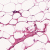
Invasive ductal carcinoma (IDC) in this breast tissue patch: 0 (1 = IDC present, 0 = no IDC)